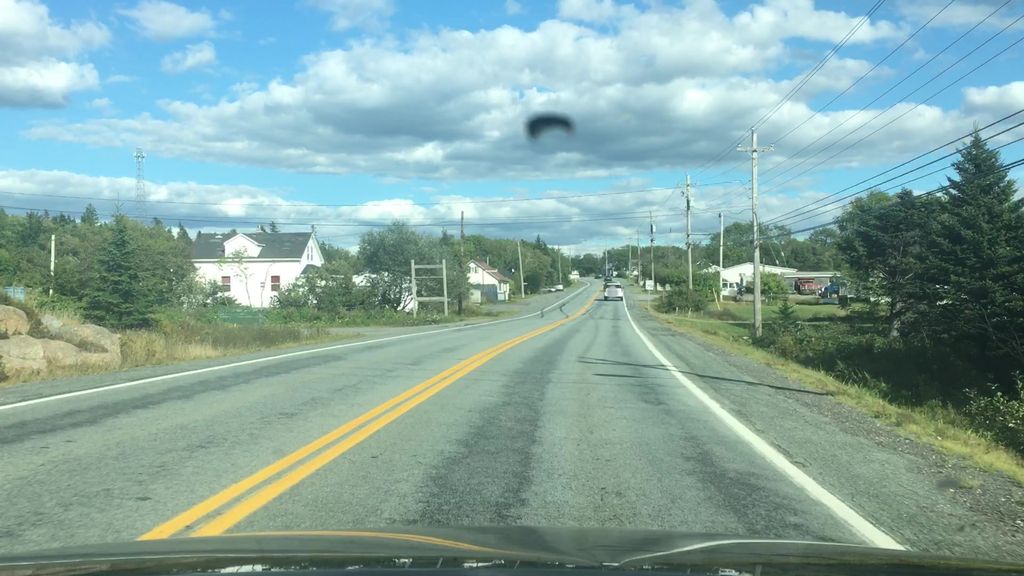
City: halifax